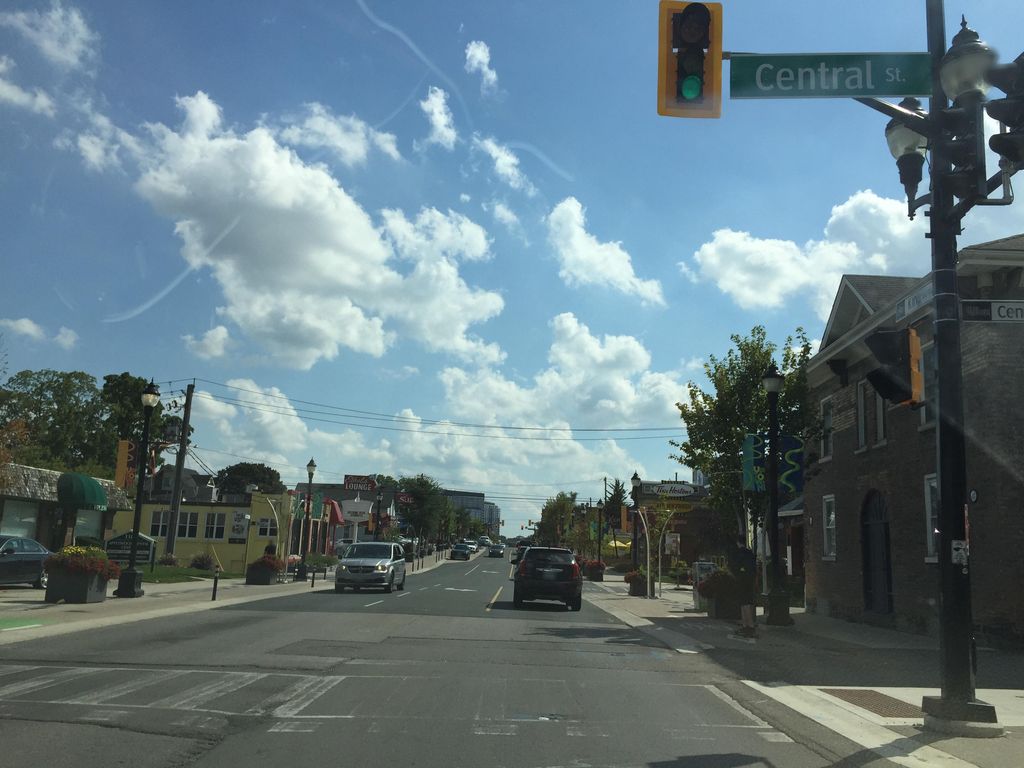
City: kitchener-waterloo